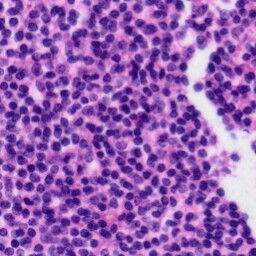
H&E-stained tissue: Tonsil